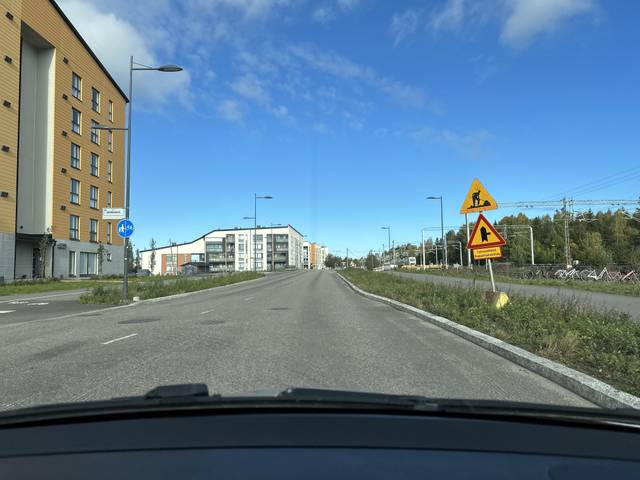
Region: Finland
Coordinates: 60.458, 25.101